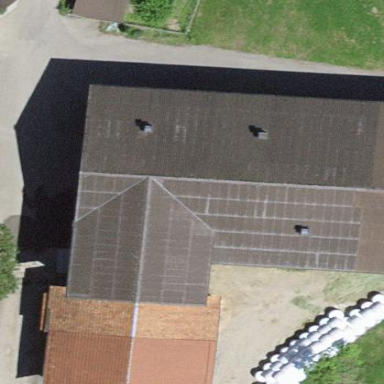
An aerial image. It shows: Gabled roof on farm auxiliary building.